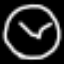
Label: clock